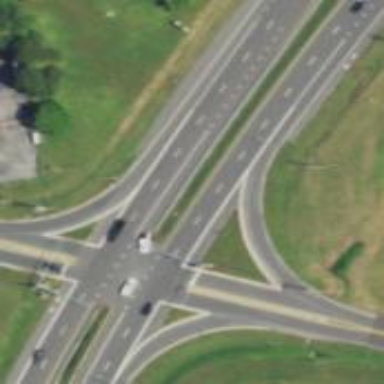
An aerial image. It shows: Trunk link highway.